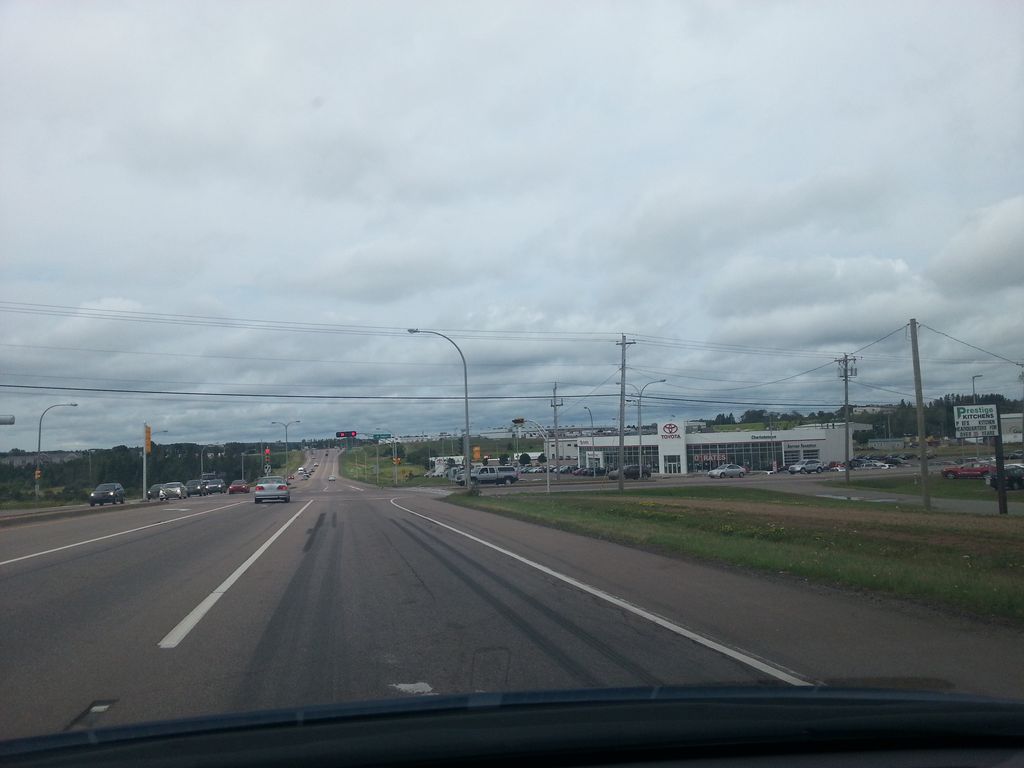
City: charlottetown